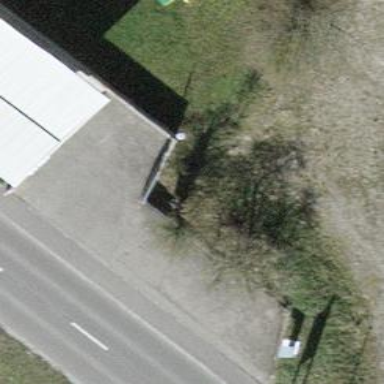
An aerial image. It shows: Fuel station.